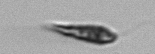
Label: Euglena